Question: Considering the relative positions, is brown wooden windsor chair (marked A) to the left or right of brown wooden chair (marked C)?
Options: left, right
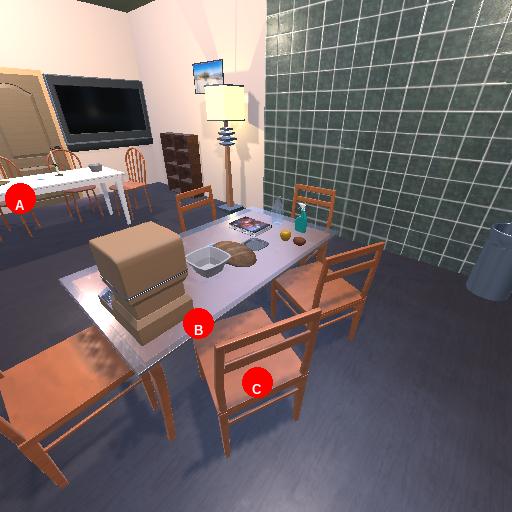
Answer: left